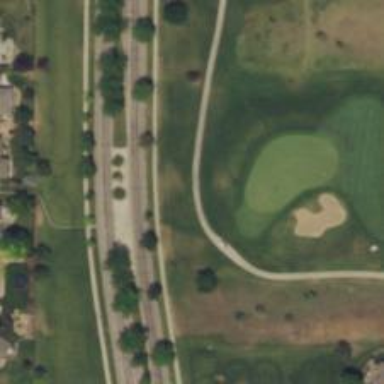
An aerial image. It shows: Service road designed for golf carts indicated as golf cart path.